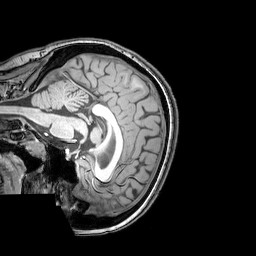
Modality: T1w
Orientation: sagittal
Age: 21
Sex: female
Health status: healthy
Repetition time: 0.081 s
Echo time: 0.037 s